Question: Is it possible in HTML5, CSS3 and (most likely) SVG to create a shadow like the blue precent icon throws?

For example, a site content admin picks a picture for the icon (it can be a PNG with transparent border), and the markup with the rules give it a shadow like on the picture. The ideal variant would be a dynamic shadow that changes if we rotate or scale the icon.
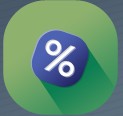
Answer: You can get this effect by making several box/text shadows farther and farther away. Realistically, this would be very hard to code yourself, so you should probably use mixins or javascript. See this example: <URL>